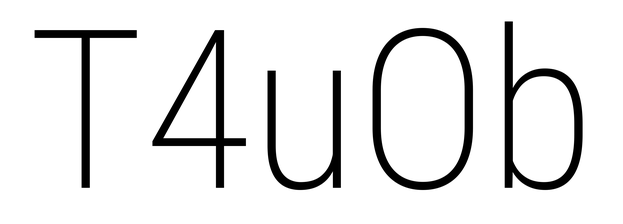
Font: Roboto_Condensed_ExtraLight